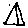
Label: triangle